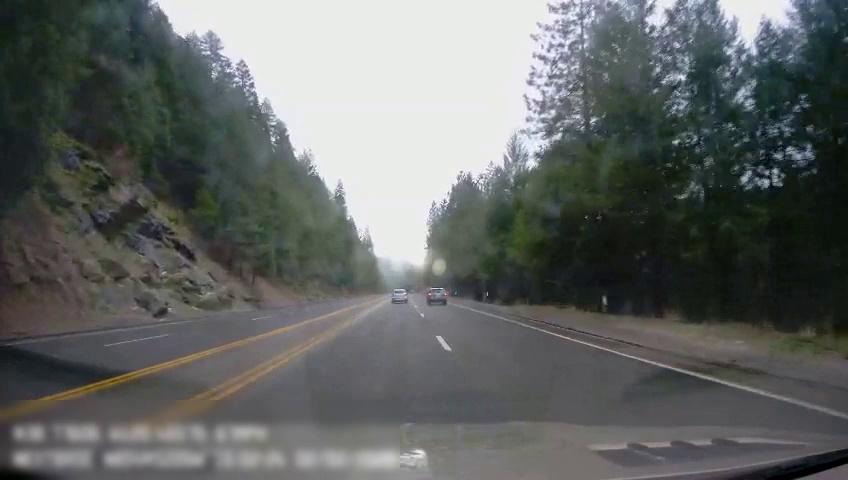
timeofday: Day
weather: Cloudy
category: Drivable Space
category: Vehicles | Car
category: Vehicles | Car
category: Lanes | Alternate Lane
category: Lanes | Alternate Lane
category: Lanes | Alternate Lane
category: Lanes | Current Lane
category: Lanes | Current Lane
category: Lanes | Alternate Lane